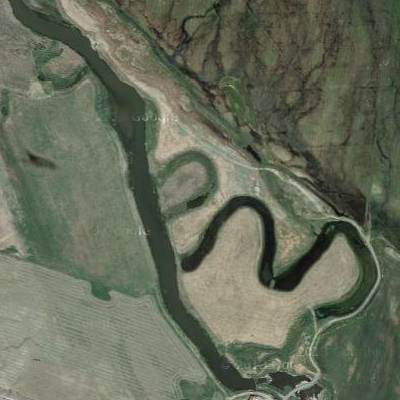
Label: dRiverLake